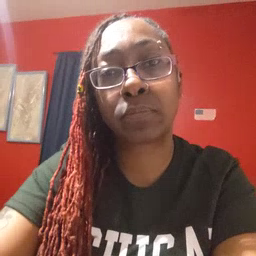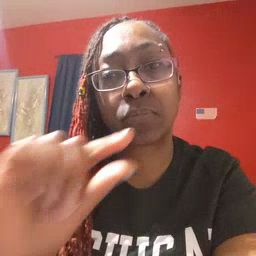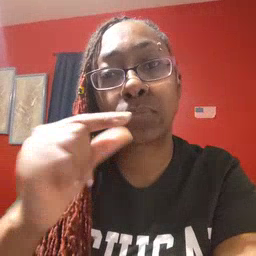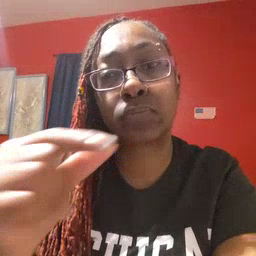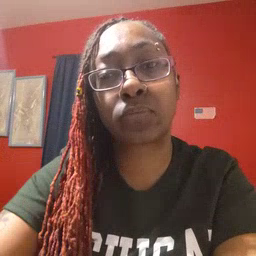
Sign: green